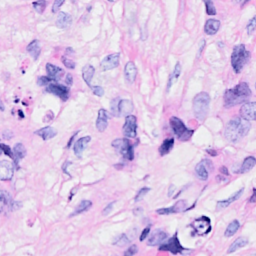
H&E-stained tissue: Breast